Interaction volume radius: 5 \u00c5
Interaction volume height: 50 \u00c5
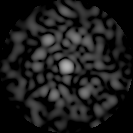
Disorder parameter: 0.8381